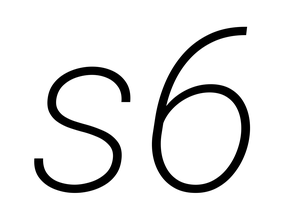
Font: Roboto-Italic_ExtraLight_Italic